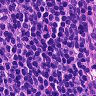
Metastatic tissue present: no